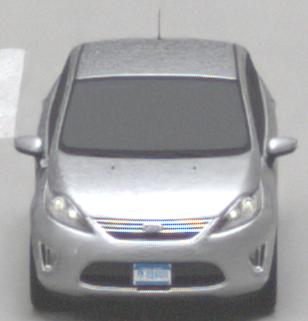
Make: Ford
Model: Fiesta
Detailed model: ’09 Sedan (seventh series)
Model produced from: 2010
Model produced until: 2017
Doors: 4
Color: white
Road condition: dry road
Daytime: midday
Contrast: medium contrast